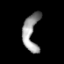
Tissue: prostate
Cell type: Epithelial cells
Senescence score: 0.3373
Nuclear area (px): 542
Mean DAPI intensity: 149.332